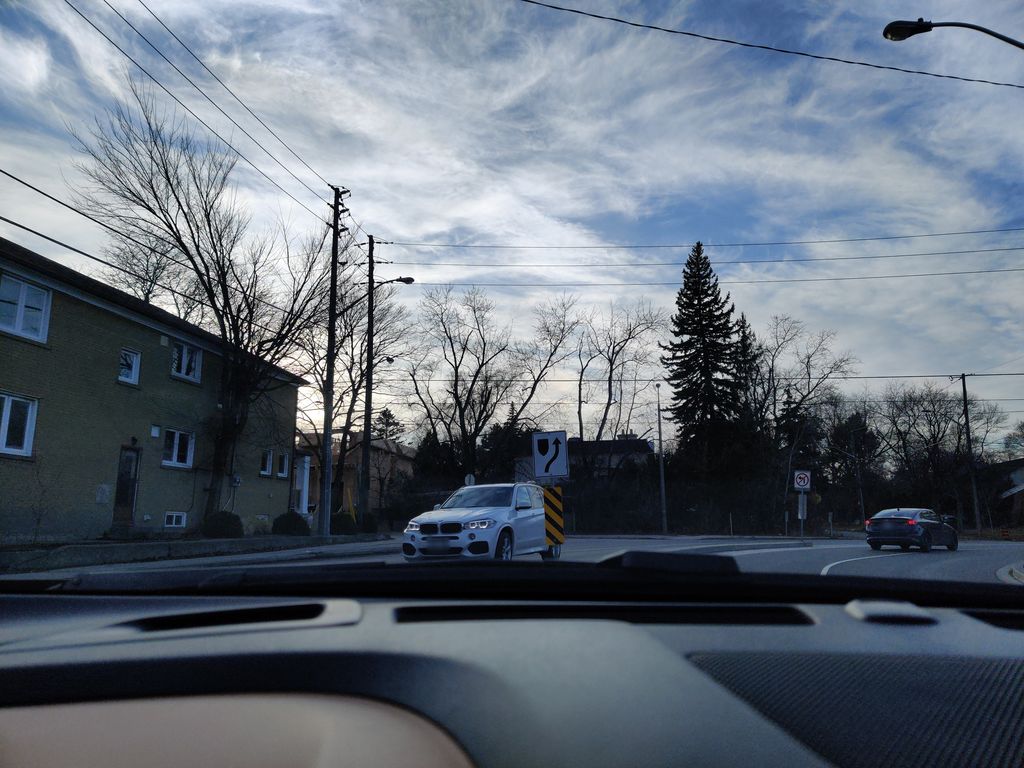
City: toronto